Question:
I'm having trouble removing that 1px border directly under the UISearchBar view. Now it doesn't look matched up with my done button view. I've tried:
'''
searchBar.layer.borderWidth = 0;
searchBar.layer.shadowOpacity = 0;
'''
But that doesn't seem to be working. Any ideas?
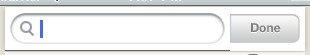
Answer: Nevermind, I just did:
'''
searchBar.layer.borderWidth = 1;
searchBar.layer.borderColor = [[UIColor whiteColor] CGColor];
'''
and it works!